Field crop: maize
Growth stage: 2
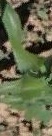
Species: maize